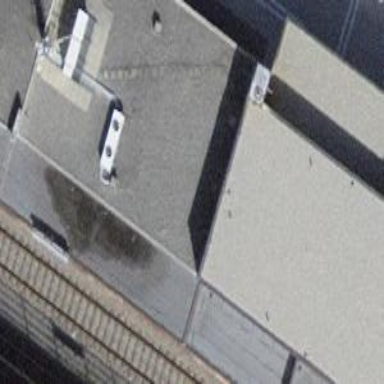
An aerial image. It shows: Train station building.